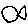
Label: fish